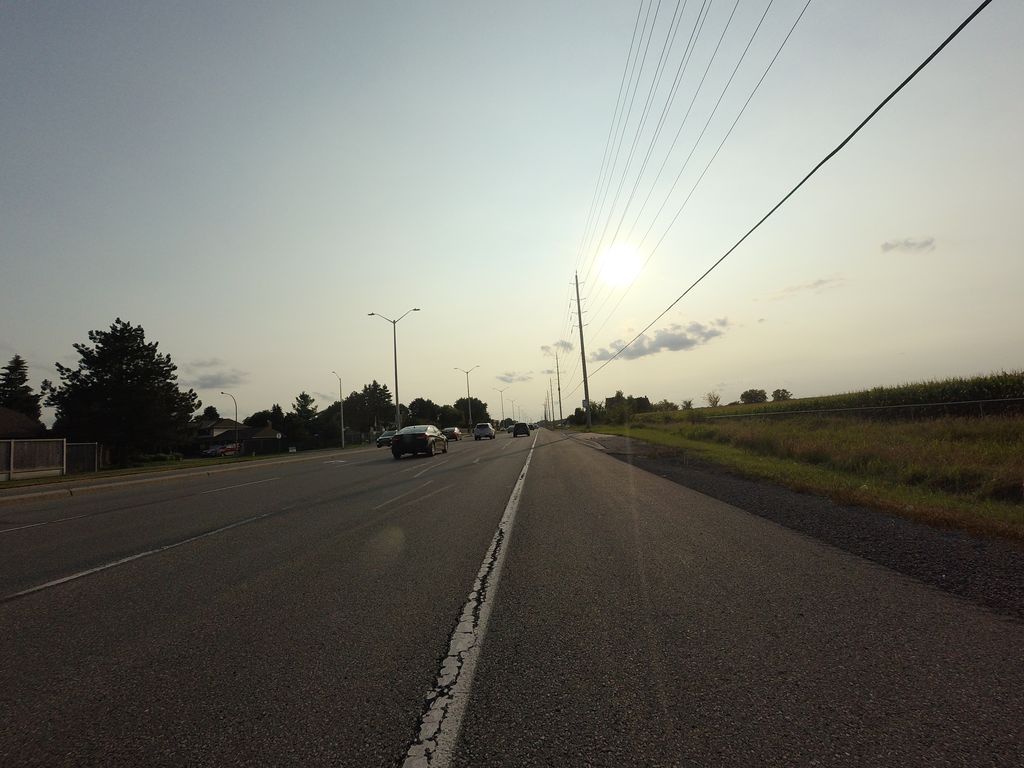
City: ottawa-gatineau